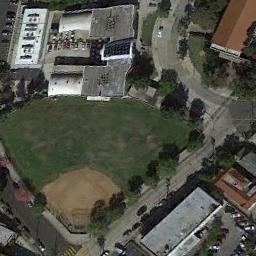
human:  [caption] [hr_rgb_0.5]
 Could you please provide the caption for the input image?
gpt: There are two baseball fields by the road .

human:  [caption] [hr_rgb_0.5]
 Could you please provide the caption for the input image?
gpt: A baseball diamond surrounded by some trees and some houses around it .

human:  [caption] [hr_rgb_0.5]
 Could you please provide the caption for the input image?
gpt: There is a baseball diamond in the grass along the roads with several houses .

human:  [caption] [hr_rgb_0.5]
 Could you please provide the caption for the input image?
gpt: A baseball diamond is surrounded by many buildings and trees with a road pass by .

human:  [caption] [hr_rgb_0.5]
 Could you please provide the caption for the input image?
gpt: Many buildings are next to  the  baseball diamond .